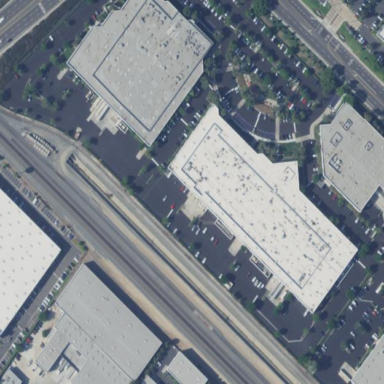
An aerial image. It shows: Industrial building.